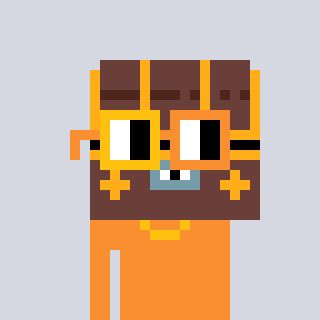
a pixel art character with square yellow and orange glasses, a treasure chest-shaped head and a orange-colored body on a cool background